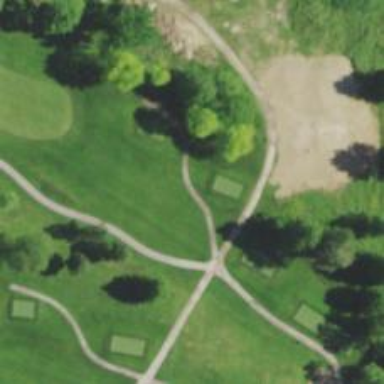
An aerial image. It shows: Pathway for golfing.